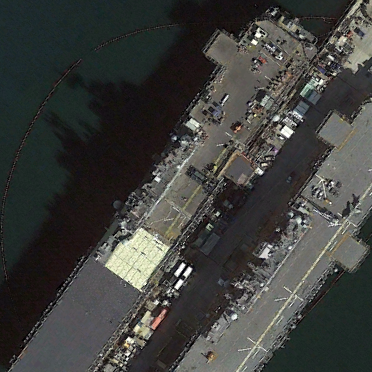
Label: assault